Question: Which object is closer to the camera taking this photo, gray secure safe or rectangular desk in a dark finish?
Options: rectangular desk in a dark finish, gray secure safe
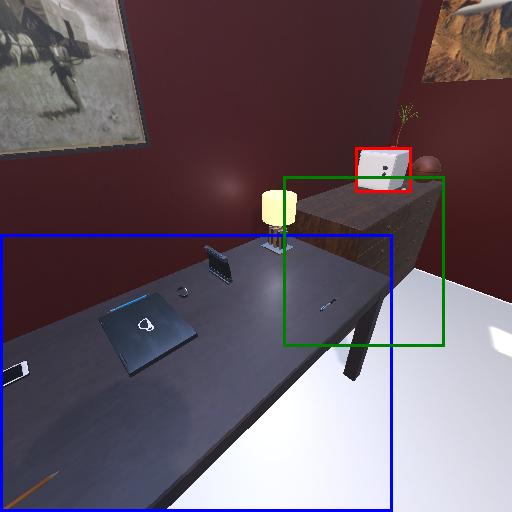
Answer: rectangular desk in a dark finish